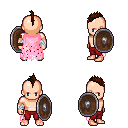
a pixel art fantasy rpg character, male body template, human, light skin, pink tattered cape, red pants, brown mohawk hairstyle, white cloth bandages, shield, four views (front, back, left, right), 2x2 character sprite sheet, small pixel art, hard edges, no anti-aliasing